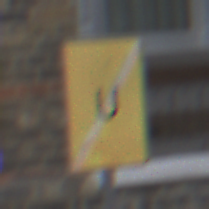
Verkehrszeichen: EndeUmleitung
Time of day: MorningAfternoon
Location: Outdoor (Urban)
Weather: Overcast
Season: NotSpecified
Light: Natural